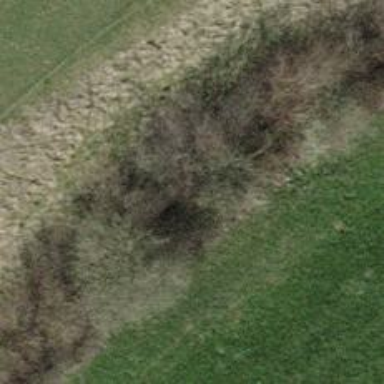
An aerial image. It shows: Hedge barrier.